Question: I need to display two links to another page while hovering over the image as shown below

I had achieved this using some CSS and Java script, But i found that this is not the efficient way to do it, especially my java script is causing some loops, what i had done so far is:
'''
function showitems(){
if(document.getElementById('divsub1').style.display=="block"){
document.getElementById('divsub1').style.display="none";
document.getElementById('divsub2').style.display="none";
}
else{
document.getElementById('divsub1').style.display="block";
document.getElementById('divsub2').style.display="block";
}
}
'''
'''
.mainimage{
background-color: #CC6633;
height: 200px;
width: 200px;
}
.divsub1{
display: none;
position: absolute;
float: left;
width: 50px;
height: 20px;
margin-top: -30px;
margin-left: 10px
}
.divsub2{
display: none;
position: absolute;
float: left;
width: 30px;
height: 20px;
margin-top: -30px;
margin-left: 160px;
}
'''
'''
<a href="1"><img src="56.jpg" class="mainimage" id="mainimage" onmouseover="showitems()" onmouseout="showitems()"/></a>
<div class="divsub1" onmouseover="showitems()" onmouseout="showitems()" id="divsub1"><a href="2">link1</a> </div>
<div class="divsub2" onmouseover="showitems()" onmouseout="showitems()" id="divsub2"><a href="3">link2</a></div>
'''
Im sure that this is the not the best approach, and i don't have too much experience in CSS, awaiting comments!!
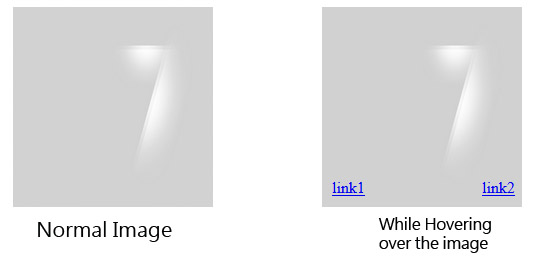
Answer: It's very simple. Just enclose your image in another div, let's call it and put this code in css.
'''
#main-div:hover>#divsub1,
#main-div:hover>#divsub2{
display:block;
}
'''
Here is the result <URL>
No need to use any kind of Javascript.